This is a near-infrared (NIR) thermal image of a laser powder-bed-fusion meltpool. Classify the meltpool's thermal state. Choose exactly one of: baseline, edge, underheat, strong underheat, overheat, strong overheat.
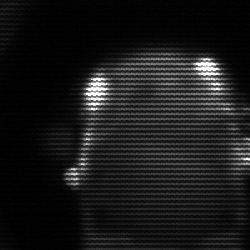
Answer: baseline